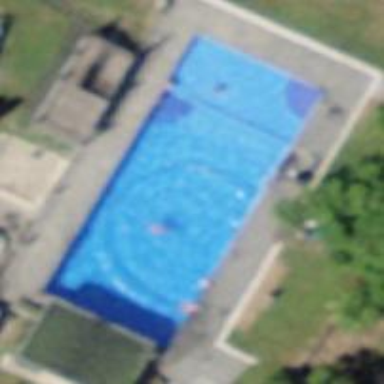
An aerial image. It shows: Swimming pool located in leisure land.